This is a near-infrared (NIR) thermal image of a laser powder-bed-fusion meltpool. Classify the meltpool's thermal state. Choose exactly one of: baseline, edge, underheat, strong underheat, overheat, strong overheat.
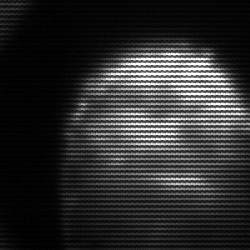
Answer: edge